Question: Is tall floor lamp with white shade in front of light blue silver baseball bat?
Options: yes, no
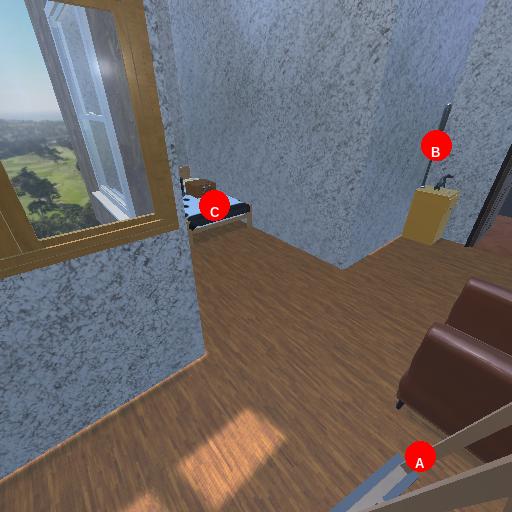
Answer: yes